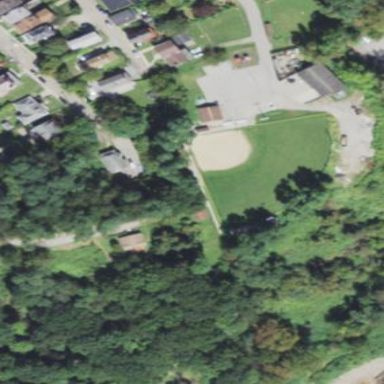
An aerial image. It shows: Baseball pitch for leisure and sports activities.